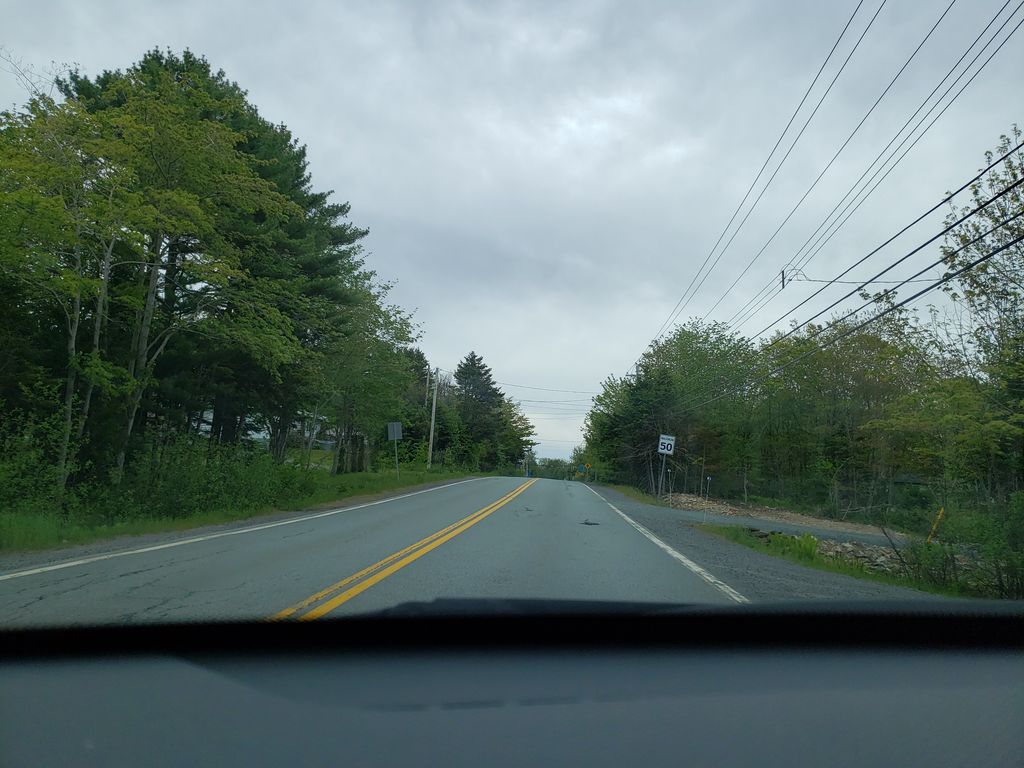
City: halifax